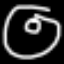
Label: donut